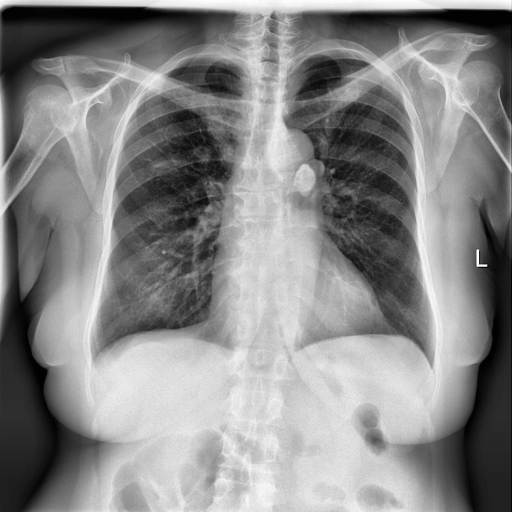
Finding: NORMAL